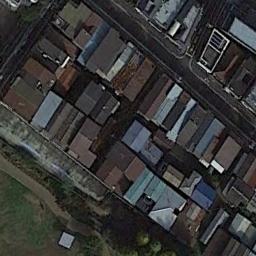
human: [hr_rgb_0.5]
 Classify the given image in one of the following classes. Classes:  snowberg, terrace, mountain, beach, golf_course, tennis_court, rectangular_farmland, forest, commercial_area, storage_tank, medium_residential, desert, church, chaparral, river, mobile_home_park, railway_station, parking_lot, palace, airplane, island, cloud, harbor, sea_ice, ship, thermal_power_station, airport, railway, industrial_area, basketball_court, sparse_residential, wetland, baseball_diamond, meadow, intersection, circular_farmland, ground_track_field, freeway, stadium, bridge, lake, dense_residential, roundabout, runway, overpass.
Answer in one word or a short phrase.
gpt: dense_residential